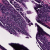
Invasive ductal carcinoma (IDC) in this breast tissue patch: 0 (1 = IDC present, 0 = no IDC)